Question: I can do a POST request with string data, using POSTMAN chrome extension.

I need to do the same using 'golang' code.
But my 'Go' code loses string 'INSERT INTO V SET name = 'jack', boss = #11:19' and posts empty data to the server.
'''
package main
import (
"bytes"
"encoding/json"
"fmt"
"log"
"net/http"
)
func main() {
client := &http.Client{}
// Why this stringData is lost and was not send with POST request?
stringData := 'INSERT INTO V SET name = 'jack', boss = #11:19'
req, err := http.NewRequest("POST", "http://localhost:2480/command/GratefulDeadConcerts/sql", bytes.NewBufferString(stringData))
req.SetBasicAuth("root", "1")
resp, err := client.Do(req)
if err != nil {
fmt.Printf("Error : %s", err)
}
fmt.Println("resp")
fmt.Println(ToJson(resp))
var b bytes.Buffer
_, err = b.ReadFrom(resp.Body)
if err != nil {
log.Fatal("Error : %s", err)
}
fmt.Println(b.String())
}
func ToJson(obj interface{}) string {
b, err := json.MarshalIndent(&obj, "", " ")
if err != nil {
fmt.Printf("Error : %s", err)
}
strJson := string(b)
return strJson
}
'''
It gives output:
'''
resp
{
"Status": "500 Internal Server Error",
"StatusCode": 500,
"Proto": "HTTP/1.1",
"ProtoMajor": 1,
"ProtoMinor": 1,
"Header": {
"Cache-Control": [
"no-cache, no-store, max-age=0, must-revalidate"
],
"Connection": [
"Keep-Alive"
],
"Content-Length": [
"55"
],
"Content-Type": [
"text/plain; charset=utf-8"
],
"Date": [
"Mon Jun 08 10:47:46 MSK 2015"
],
"Pragma": [
"no-cache"
],
"Server": [
"OrientDB Server v.2.0.10 (build UNKNOWN@r; 2015-05-25 16:48:43+0000)"
]
},
"Body": {},
"ContentLength": 55,
"TransferEncoding": null,
"Close": false,
"Trailer": null,
"Request": {
"Method": "POST",
"URL": {
"Scheme": "http",
"Opaque": "",
"User": null,
"Host": "localhost:2480",
"Path": "/command/GratefulDeadConcerts/sql",
"RawQuery": "",
"Fragment": ""
},
"Proto": "HTTP/1.1",
"ProtoMajor": 1,
"ProtoMinor": 1,
"Header": {
"Authorization": [
"Basic cm9vdDox"
]
},
"Body": {
"Reader": {}
},
"ContentLength": 46,
"TransferEncoding": null,
"Close": false,
"Host": "localhost:2480",
"Form": null,
"PostForm": null,
"MultipartForm": null,
"Trailer": null,
"RemoteAddr": "",
"RequestURI": "",
"TLS": null
},
"TLS": null
}
java.lang.IllegalArgumentException: text cannot be null
'''
How to make this POST request work successfully, using GoLang, as I can do with POSTMAN chrome extension?
# Update
I made the same POST request successfully, using curl.
'''
curl -X POST -u root:1 -H "Content-Type: application/json" --data-urlencode "INSERT INTO V SET name = 'jack', boss = #11:19" http://localhost:2480/command/GratefulDeadConcerts/sql
'''
It outputs:
'''
{"result":[{"@type":"d","@rid":"#9:822","@version":1,"@class":"V","name":null}]}
'''
# Update 2
Of course, I should not use '--data-urlencode' for 'curl' command.
The valid curl command is
'''
curl -X POST -u root:1 -H "Content-Type: application/json" -d "INSERT INTO V SET name = 'jack', boss = #11:19" http://localhost:2480/command/GratefulDeadConcerts/sql
{"result":[{"@type":"d","@rid":"#9:848","@version":1,"@class":"V","name":"jack","boss":"#11:19","@fieldTypes":"boss=x"}]}
'''
I still have no clue how to make the similar GoLang POST request.
# Update 3
'url.QueryEscape' did not help me.
'''
package main
import (
"bytes"
"encoding/json"
"fmt"
"log"
"net/http"
"net/url"
)
func main() {
client := &http.Client{}
// Why this stringData is lost and do not pass thgouht POST request?
stringData := 'INSERT INTO V SET name = 'jack', boss = #11:19'
stringData = url.QueryEscape(stringData)
req, err := http.NewRequest("POST", "http://localhost:2480/command/GratefulDeadConcerts/sql", bytes.NewBufferString(stringData))
req.SetBasicAuth("root", "1")
req.Header.Set("Content-Type", "Content-Type: text/plain")
resp, err := client.Do(req)
if err != nil {
fmt.Printf("Error : %s", err)
}
fmt.Println("resp")
fmt.Println(ToJson(resp))
var b bytes.Buffer
_, err = b.ReadFrom(resp.Body)
if err != nil {
log.Fatal("Error : %s", err)
}
fmt.Println(b.String())
}
func ToJson(obj interface{}) string {
b, err := json.MarshalIndent(&obj, "", " ")
if err != nil {
fmt.Printf("Error : %s", err)
}
strJson := string(b)
return strJson
}
'''
The result is the same:
'''
resp
{
"Status": "500 Internal Server Error",
"StatusCode": 500,
"Proto": "HTTP/1.1",
"ProtoMajor": 1,
"ProtoMinor": 1,
"Header": {
"Cache-Control": [
"no-cache, no-store, max-age=0, must-revalidate"
],
"Connection": [
"Keep-Alive"
],
"Content-Length": [
"55"
],
"Content-Type": [
"text/plain; charset=utf-8"
],
"Date": [
"Mon Jun 08 19:39:12 MSK 2015"
],
"Pragma": [
"no-cache"
],
"Server": [
"OrientDB Server v.2.0.10 (build UNKNOWN@r; 2015-05-25 16:48:43+0000)"
]
},
"Body": {},
"ContentLength": 55,
"TransferEncoding": null,
"Close": false,
"Trailer": null,
"Request": {
"Method": "POST",
"URL": {
"Scheme": "http",
"Opaque": "",
"User": null,
"Host": "localhost:2480",
"Path": "/command/GratefulDeadConcerts/sql",
"RawQuery": "",
"Fragment": ""
},
"Proto": "HTTP/1.1",
"ProtoMajor": 1,
"ProtoMinor": 1,
"Header": {
"Authorization": [
"Basic cm9vdDox"
],
"Content-Type": [
"Content-Type: text/plain"
]
},
"Body": {
"Reader": {}
},
"ContentLength": 60,
"TransferEncoding": null,
"Close": false,
"Host": "localhost:2480",
"Form": null,
"PostForm": null,
"MultipartForm": null,
"Trailer": null,
"RemoteAddr": "",
"RequestURI": "",
"TLS": null
},
"TLS": null
}
java.lang.IllegalArgumentException: text cannot be null
'''
Also, I changed content-type to 'text/plain' in 'curl' command.
'''
curl -X POST -u root:1 -H "Content-Type: text/plain" -d "INSERT INTO V SET name = 'jack', boss = #11:19" http://localhost:2480/command/GratefulDeadConcerts/sql
{"result":[{"@type":"d","@rid":"#9:858","@version":1,"@class":"V","name":"jack","boss":"#11:19","@fieldTypes":"boss=x"}]}
'''
The result is the same, it's ok with 'curl', but not ok with 'golang' POST.
# Update 4
What am I trying to do? I am implementing <URL> for executing queries from a 'GO' application.
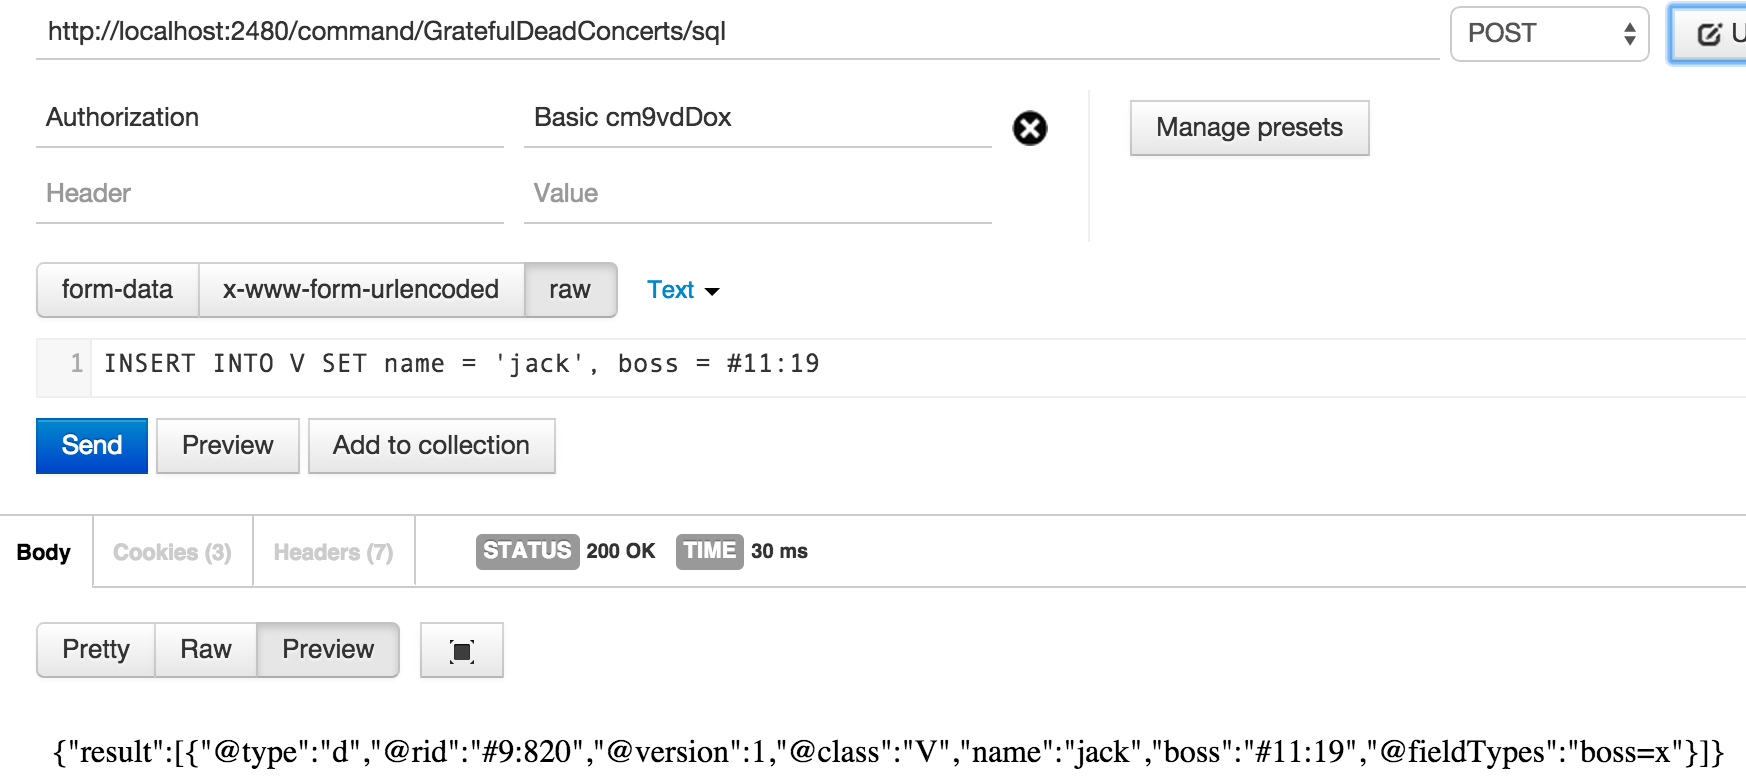
Answer: Reading the documentation clearly helps. From the OrientDB documentation documentation [1]:
> All the requests must have these 2 headers:'''
'Accept-Encoding': 'gzip,deflate'
'Content-Length': <content-length>
'''
Where the is the length of the request's body.
And you do not set the Accept-Encoding header. Most probably this is all you need (and not escaping the body).
<URL>